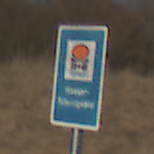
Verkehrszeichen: Wasserschutzgebiet
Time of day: MorningAfternoon
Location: Outdoor (Nature)
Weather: PartlyCloudy
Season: NotSpecified
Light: Natural